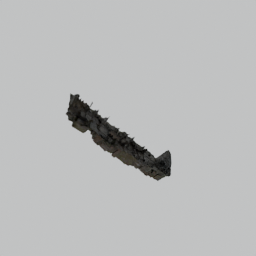
Label: architecture